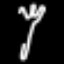
Label: fork